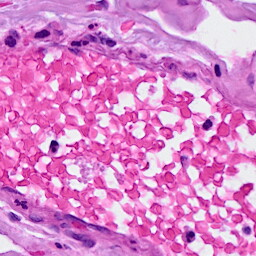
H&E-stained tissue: Breast